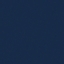
Land use / land cover: SeaLake